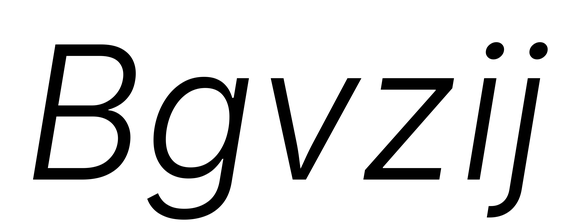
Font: Inter-Italic_Light_Italic